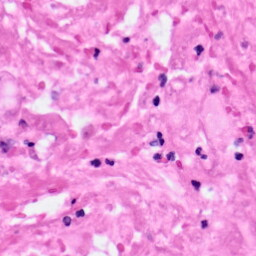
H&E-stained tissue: Pancreatic